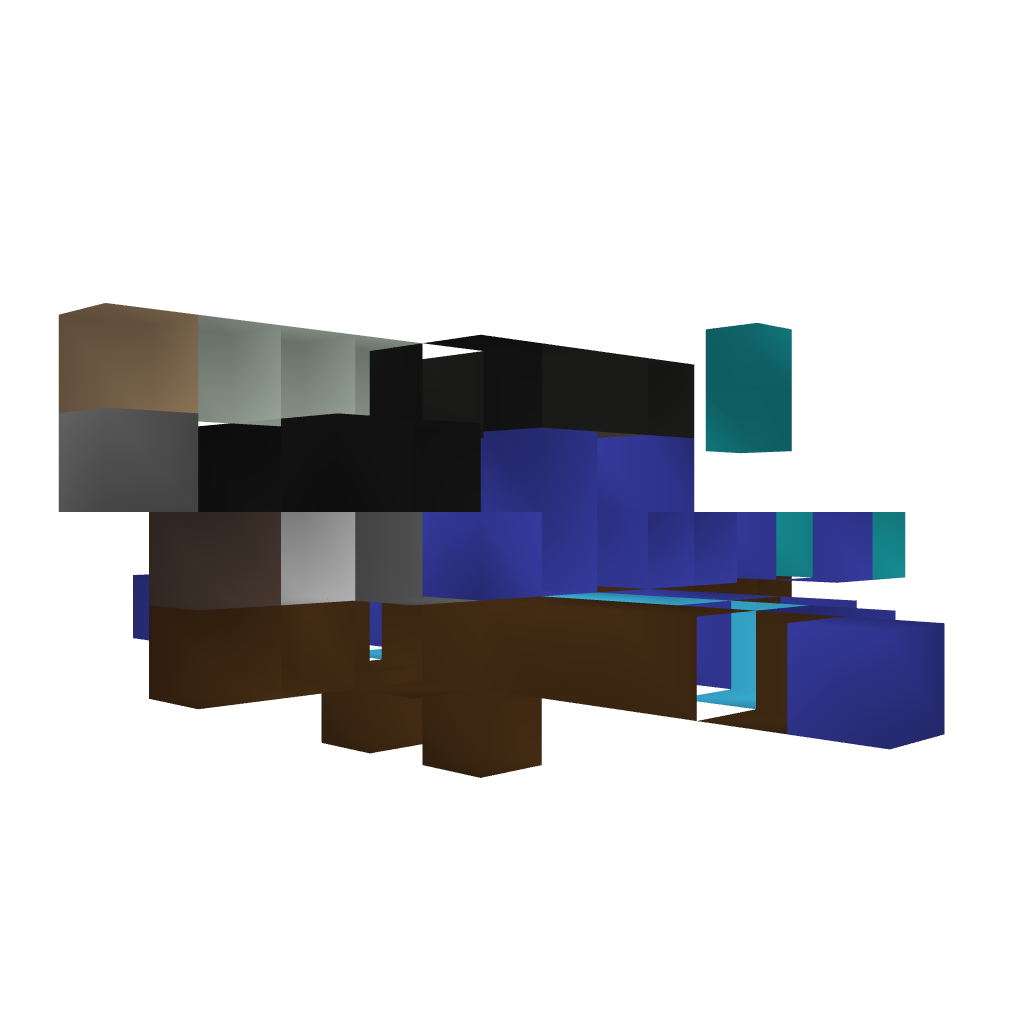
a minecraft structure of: Fighter Bf 109 G6